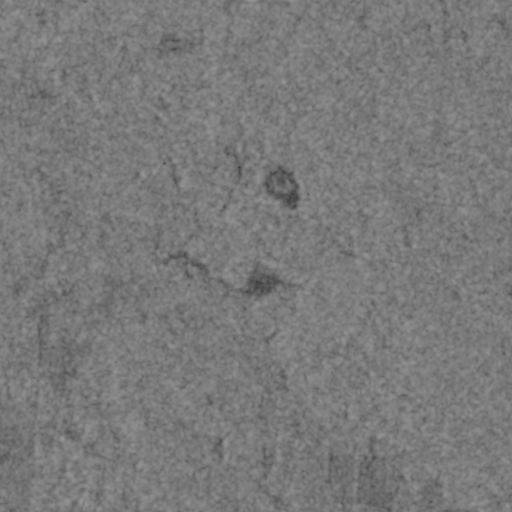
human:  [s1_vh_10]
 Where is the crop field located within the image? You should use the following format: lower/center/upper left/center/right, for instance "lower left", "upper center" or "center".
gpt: The crop field is located in the lower left of the image.
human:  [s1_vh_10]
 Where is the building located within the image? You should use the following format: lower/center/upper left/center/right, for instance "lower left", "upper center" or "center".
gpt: The building is located in the upper right of the image.
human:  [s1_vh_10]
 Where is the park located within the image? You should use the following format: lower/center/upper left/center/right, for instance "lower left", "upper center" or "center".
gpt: There is no park in the image.

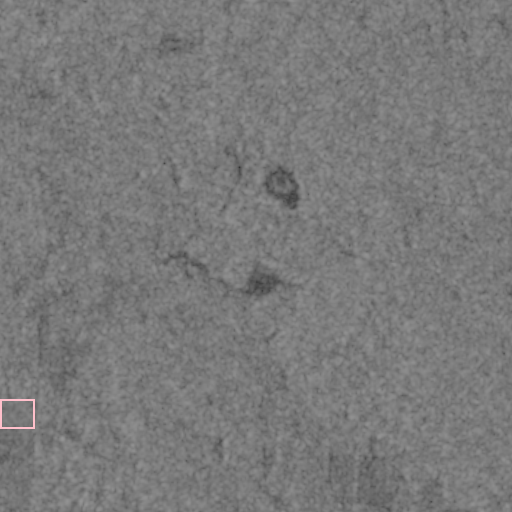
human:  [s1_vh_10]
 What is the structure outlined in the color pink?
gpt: The structure outlined in pink is a crop field.
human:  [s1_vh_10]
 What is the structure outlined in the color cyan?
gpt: There is no cyan outline.